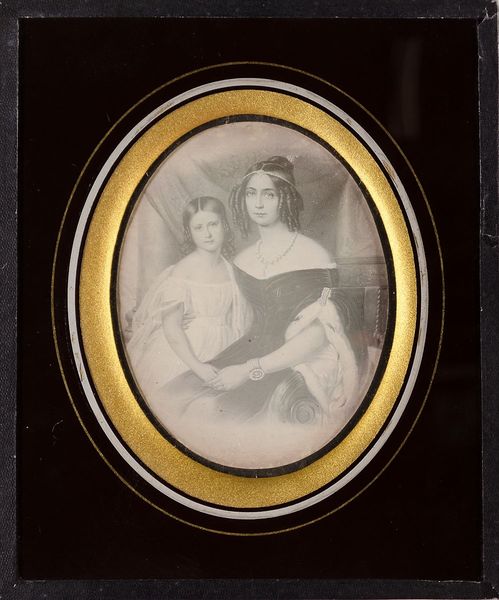
Titel: Eine Mutter mit ihrer Tochter
Standort: Hamburg
Institution: Museum für Kunst und Gewerbe Hamburg
Schlagwörter: frau, malerei, mutter, tochter, foto, fotografie, photographie, doppelbildnis, doppelportrait, photo, reproduktion, lichtbild, daguerreotypie, bildwerke, angewandte und bildende kunst, hessische systematik, mädchen, gemälde, doppelporträt, reproduktionsfotografie, kunstreproduktion, reproduktionsphotographie, gemäldes